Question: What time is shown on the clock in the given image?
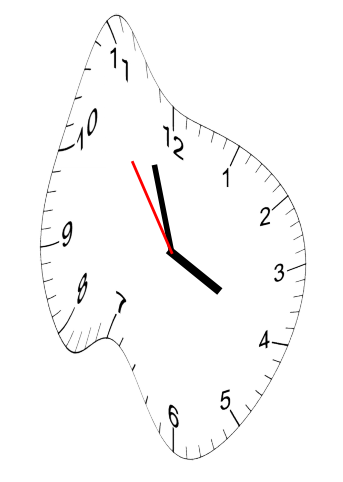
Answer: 03:56:54